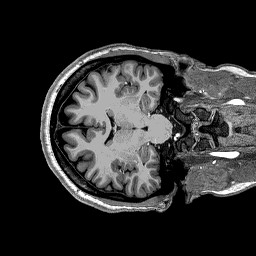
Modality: T1w
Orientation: axial